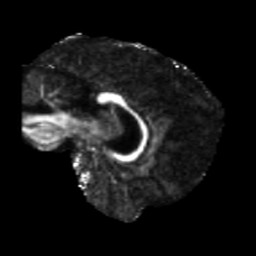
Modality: FA
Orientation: sagittal
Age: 42
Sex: male
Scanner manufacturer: siemens
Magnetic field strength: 3 T
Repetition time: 5.47 s
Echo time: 0.0854 s